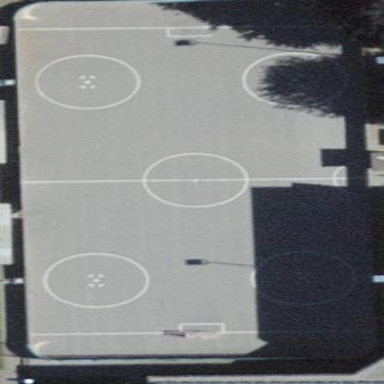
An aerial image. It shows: Asphalt pitch for playing hockey.